Question: How do I "combine" JButton with JComboBox and place it on a JToolbar, as shown in this image:
?
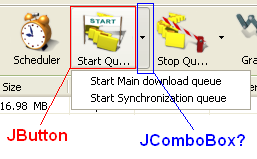
Answer: You'll want to use a <URL>.